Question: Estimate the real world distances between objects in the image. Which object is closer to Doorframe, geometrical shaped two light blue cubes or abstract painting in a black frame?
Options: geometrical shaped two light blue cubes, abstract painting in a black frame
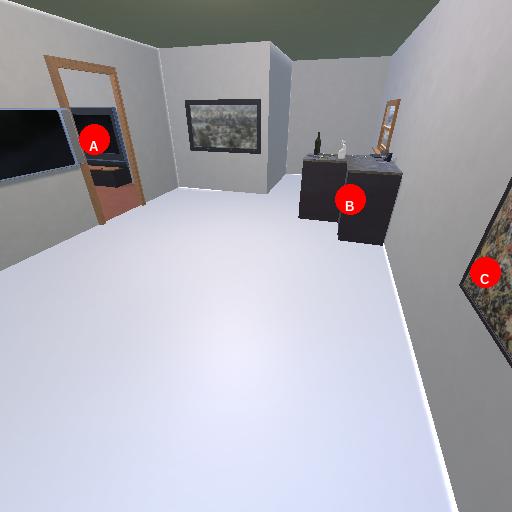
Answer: geometrical shaped two light blue cubes